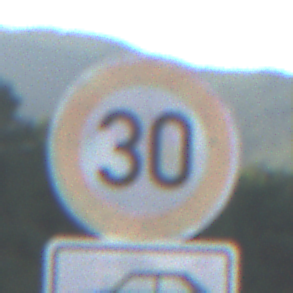
Verkehrszeichen: Geschwindigkeit30
Zusatzzeichen unten: HinweisDurchSinnbild14
Umgebung: Outdoor, Nature
Tageszeit: SunriseSunset
Wetter: Clear
Licht: Natural
Jahreszeit: NotSpecified
Kontrast: HighContrast